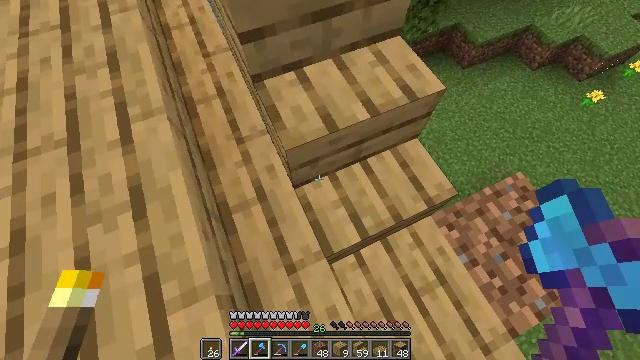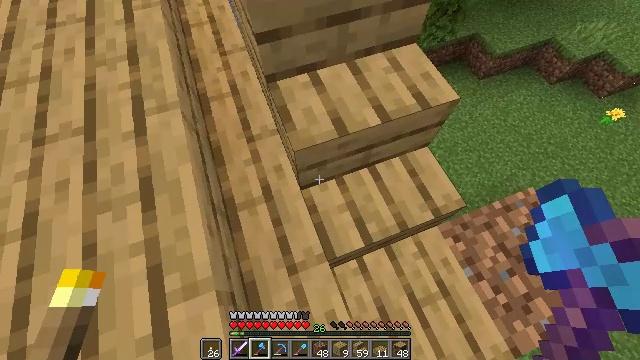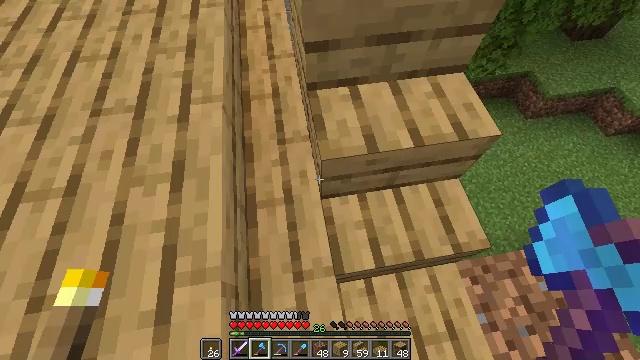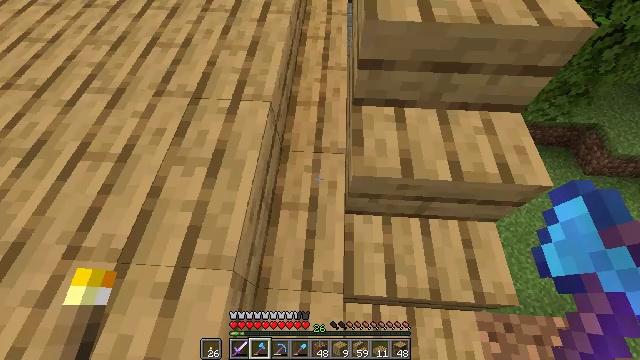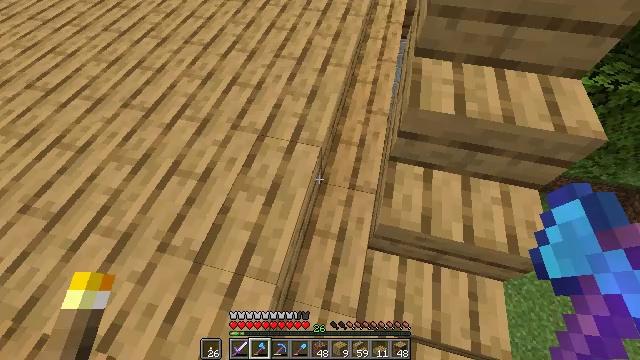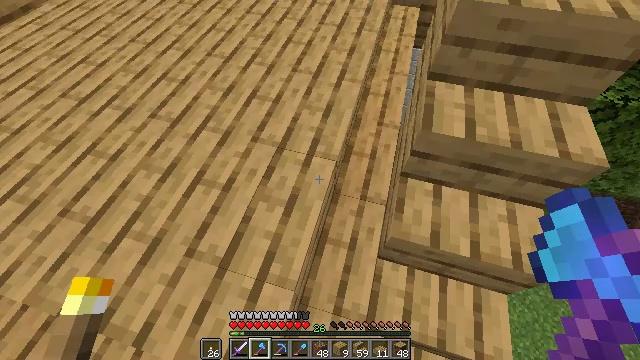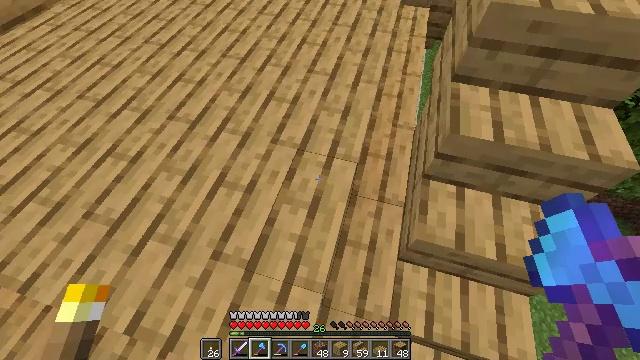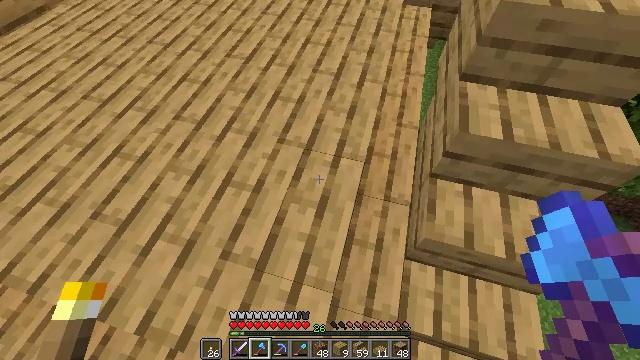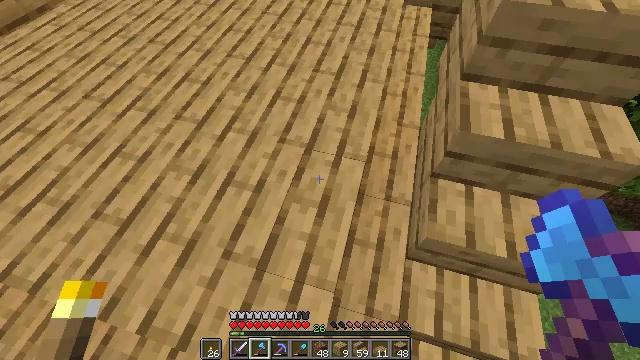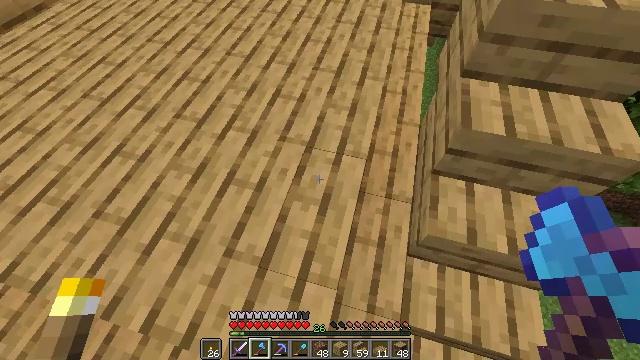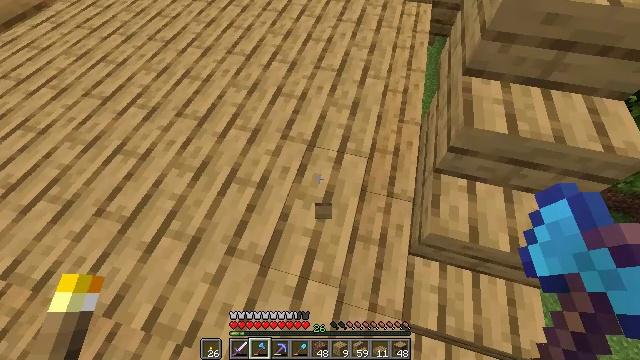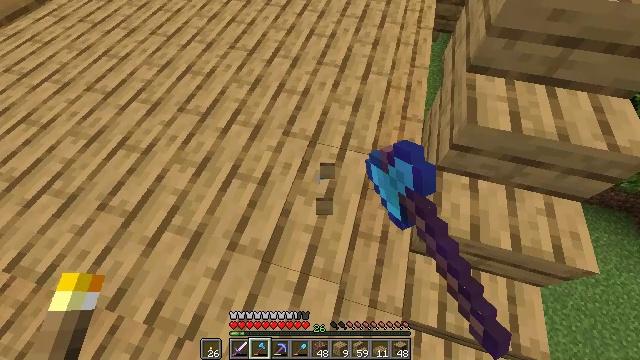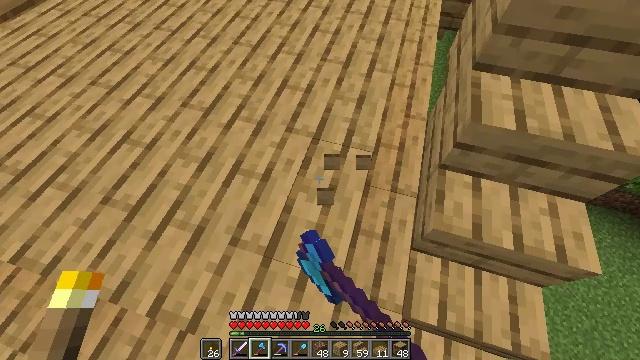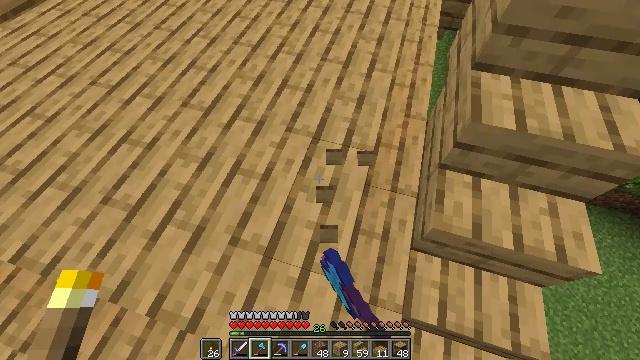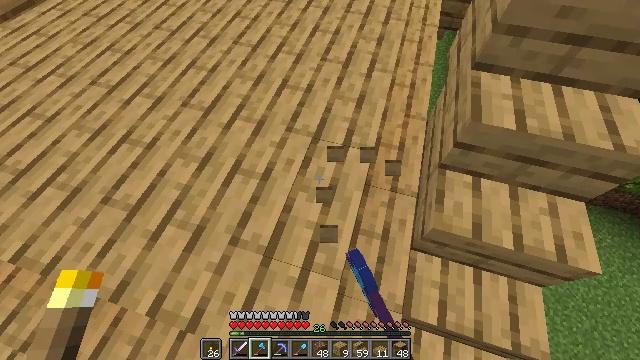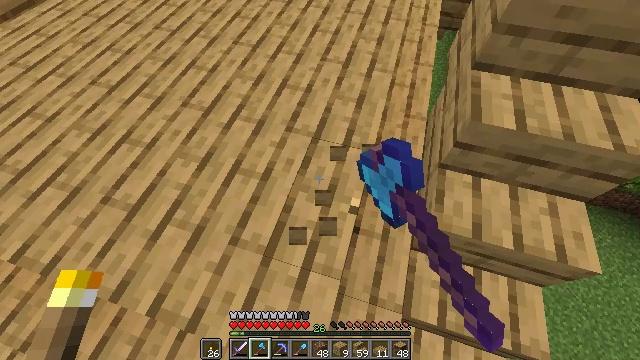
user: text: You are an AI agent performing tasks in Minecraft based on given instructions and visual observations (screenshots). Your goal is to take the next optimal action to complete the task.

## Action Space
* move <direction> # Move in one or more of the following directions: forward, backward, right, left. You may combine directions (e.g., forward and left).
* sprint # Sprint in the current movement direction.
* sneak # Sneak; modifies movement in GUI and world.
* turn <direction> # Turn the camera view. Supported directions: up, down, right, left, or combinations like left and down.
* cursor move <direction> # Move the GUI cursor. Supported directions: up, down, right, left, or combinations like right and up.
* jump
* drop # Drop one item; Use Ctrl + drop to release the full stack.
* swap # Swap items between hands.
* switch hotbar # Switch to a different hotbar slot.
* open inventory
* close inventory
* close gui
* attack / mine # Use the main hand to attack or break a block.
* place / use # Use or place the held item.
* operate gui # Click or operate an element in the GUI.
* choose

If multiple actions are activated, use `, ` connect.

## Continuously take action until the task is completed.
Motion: motion action
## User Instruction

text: Break the oak stairs.
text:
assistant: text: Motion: turn left
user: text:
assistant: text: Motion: turn left and up
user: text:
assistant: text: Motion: turn left and up
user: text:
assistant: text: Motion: move left, turn left and up
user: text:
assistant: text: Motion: move left, turn left
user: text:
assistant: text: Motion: no_op
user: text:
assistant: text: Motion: no_op
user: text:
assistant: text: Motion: no_op
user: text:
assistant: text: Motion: no_op
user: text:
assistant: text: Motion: attack / mine
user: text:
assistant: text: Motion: attack / mine
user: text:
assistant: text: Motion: attack / mine
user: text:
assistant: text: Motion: attack / mine
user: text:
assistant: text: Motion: attack / mine
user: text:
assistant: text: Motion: attack / mine
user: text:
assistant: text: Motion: attack / mine
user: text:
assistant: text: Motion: attack / mine
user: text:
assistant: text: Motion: attack / mine
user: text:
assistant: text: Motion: attack / mine
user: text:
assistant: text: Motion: attack / mine
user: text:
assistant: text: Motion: attack / mine
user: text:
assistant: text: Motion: attack / mine
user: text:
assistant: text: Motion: attack / mine
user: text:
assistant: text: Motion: attack / mine
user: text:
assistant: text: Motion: attack / mine
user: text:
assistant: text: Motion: attack / mine
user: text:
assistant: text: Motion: turn left, attack / mine
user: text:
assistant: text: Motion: attack / mine